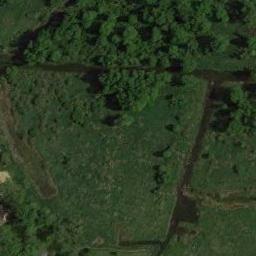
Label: meadow